Field crop: tomato
Growth stage: 2
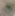
Species: solanum